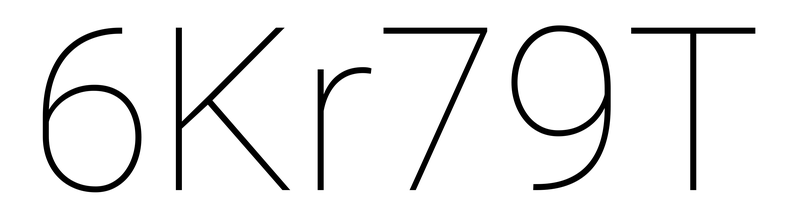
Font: Roboto_Thin